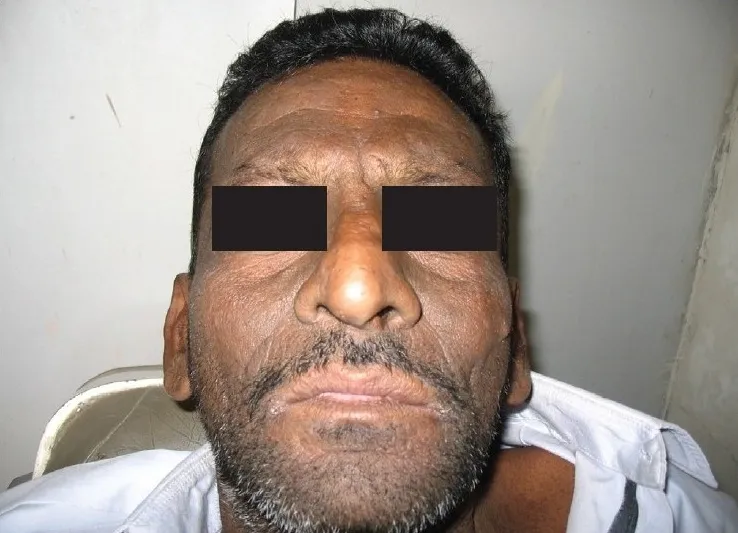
Post treatment - Skin lesions resolved (Case 1).
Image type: medical_photograph (skin_photograph)